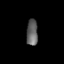
Tissue: lung
Cell type: Endothelial cells
Senescence score: 0.5763
Nuclear area (px): 291
Mean DAPI intensity: 97.258